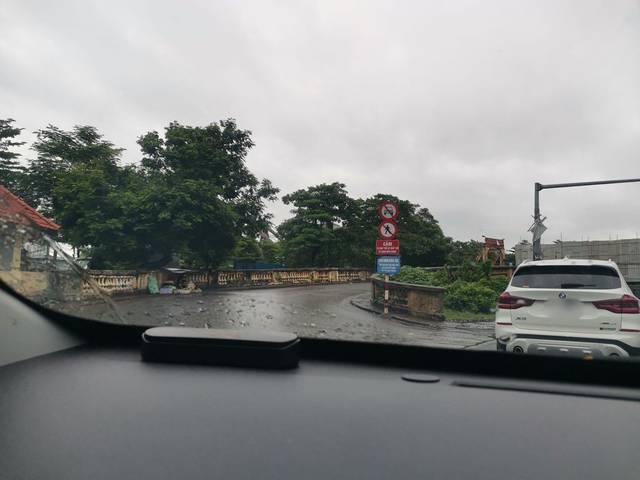
Region: Vietnam
Coordinates: 21.041, 105.85